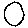
Label: circle